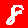
Digit: 8